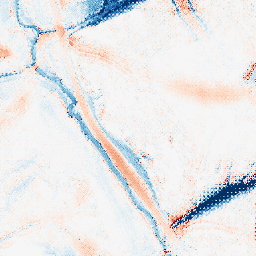
Category: morphological
Decomposition family: morphological
Decomposition parameters: operation: average
size: 20
Upsampling method: regularized
Upsampling parameters: scale: 2
lambda_reg: 0.1
Upsampling scale: 2